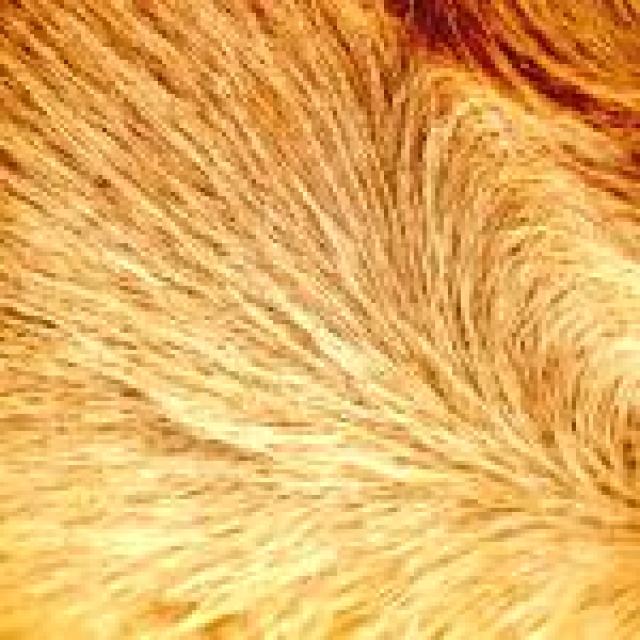
Healthy canine skin — no visible lesions, inflammation, or abnormalities. The skin and coat appear normal.